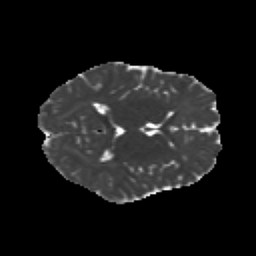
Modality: MD
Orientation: axial
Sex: male
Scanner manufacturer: siemens
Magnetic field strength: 3 T
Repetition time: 5 s
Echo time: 0.071 s